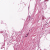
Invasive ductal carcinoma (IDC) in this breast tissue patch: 0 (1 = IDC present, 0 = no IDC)